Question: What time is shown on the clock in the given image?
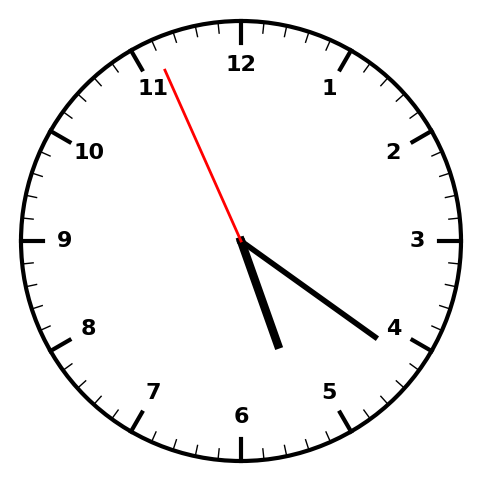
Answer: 05:20:56